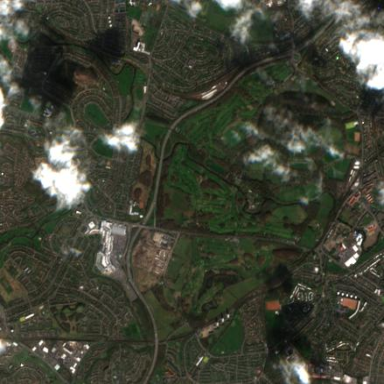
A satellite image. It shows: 18-hole golf course.